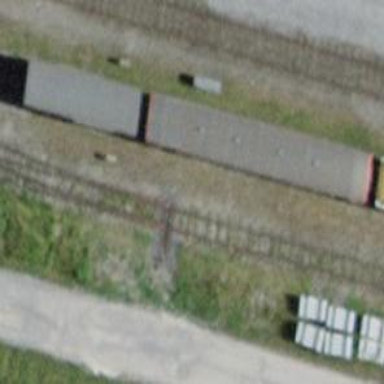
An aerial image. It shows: Railway switch.